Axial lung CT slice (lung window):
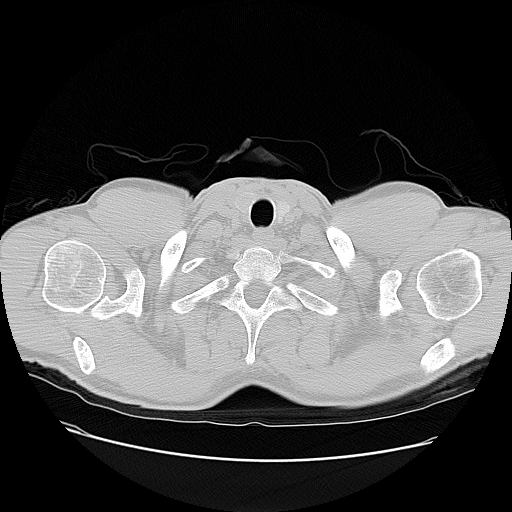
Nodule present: no